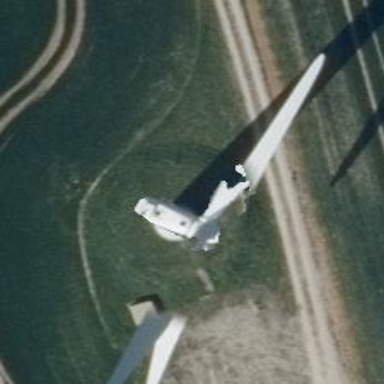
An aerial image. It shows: Wind generator using horizontal axis wind turbines.